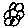
Label: flower